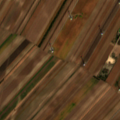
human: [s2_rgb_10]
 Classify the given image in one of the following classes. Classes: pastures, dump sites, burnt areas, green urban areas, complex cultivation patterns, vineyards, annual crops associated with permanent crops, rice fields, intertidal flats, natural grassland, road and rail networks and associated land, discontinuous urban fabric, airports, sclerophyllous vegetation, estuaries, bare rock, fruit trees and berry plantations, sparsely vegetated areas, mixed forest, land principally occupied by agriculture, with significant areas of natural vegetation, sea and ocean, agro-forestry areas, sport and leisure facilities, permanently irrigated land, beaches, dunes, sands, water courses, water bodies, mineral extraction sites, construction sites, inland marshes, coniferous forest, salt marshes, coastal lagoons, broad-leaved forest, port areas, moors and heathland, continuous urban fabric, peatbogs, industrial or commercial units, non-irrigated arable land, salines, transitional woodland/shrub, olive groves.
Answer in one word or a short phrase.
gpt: non-irrigated arable land